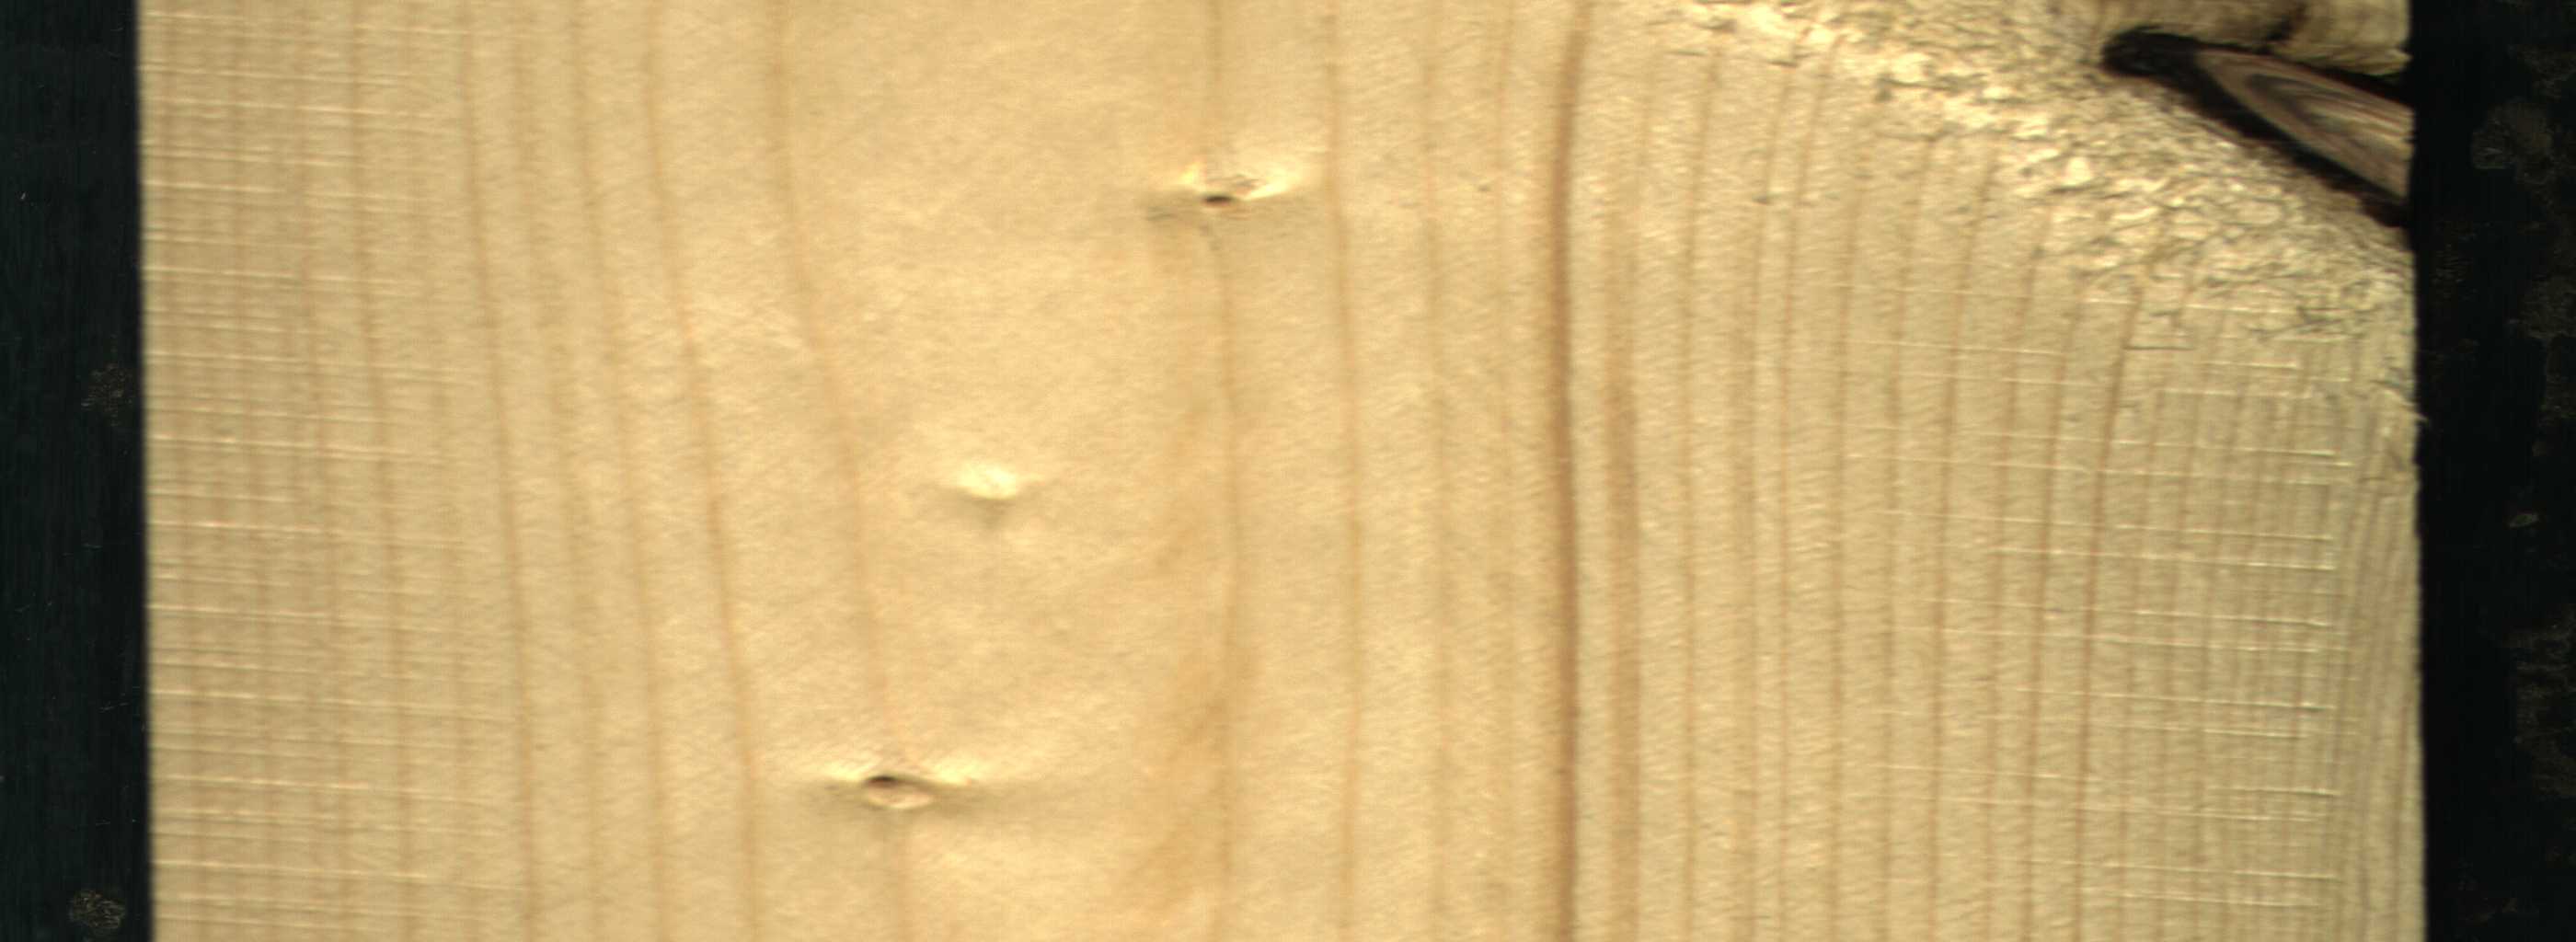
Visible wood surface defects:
Dead_Knot
Live_Knot
Live_Knot